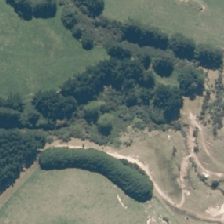
Land cover: deciduous_hardwood